Question: would like to plot the following data on the same barplot. it is a length frequency barplot showing the males and the females of a population with respect to their length classes:
I am new to this and i dont know how to put my data here, but here is an example:
'''
Lengthclass Both Males Females
60 7 5 2
70 10 5 5
80 11 6 5
90 4 2 2
100 3 3 0
110 3 0 3
120 1 1 0
130 0 0 0
140 1 0 1
150 2 0 2
'''
If i use this code:
'{barplot()}' it does not give me all three variables on the same plot.
i need a graph the looks like this but on R.

Thank you:)
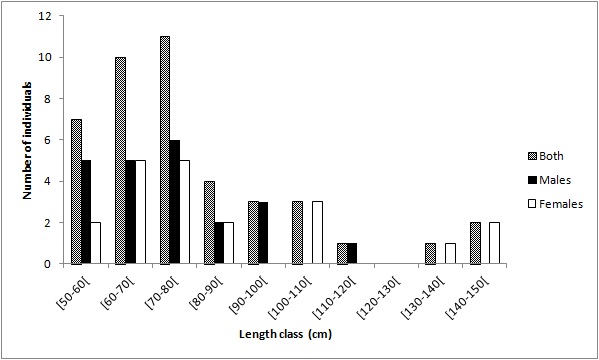
Answer: '''
classes <- levels(cut(60:100, breaks = c(60,70,80,90,100),
right =FALSE))
my.df <- data.frame(lengthclass = classes,
both = c(7,10,11,4),
male = c(5,5,6,2),
female = c(2,5,5,2))
barplot(t(as.matrix(my.df[, 2:4])),
beside = TRUE,
names.arg = my.df$lengthclass,
legend.text = TRUE,
ylim = c(0,12),
ylab = "number of individuals",
xlab = "Length class (cm)")
'''